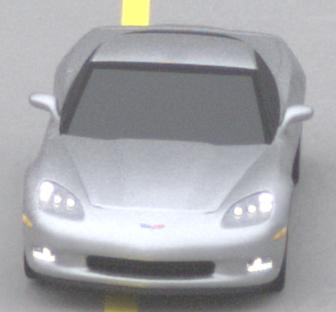
Make: Chevrolet
Model: Corvette Coupé
Detailed model: Corvette (C6) Coupé
Model produced from: 2005/02
Model produced until: 2008/03
Doors: 3
Color: white
Road condition: dry road
Daytime: midday
Contrast: low contrast